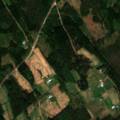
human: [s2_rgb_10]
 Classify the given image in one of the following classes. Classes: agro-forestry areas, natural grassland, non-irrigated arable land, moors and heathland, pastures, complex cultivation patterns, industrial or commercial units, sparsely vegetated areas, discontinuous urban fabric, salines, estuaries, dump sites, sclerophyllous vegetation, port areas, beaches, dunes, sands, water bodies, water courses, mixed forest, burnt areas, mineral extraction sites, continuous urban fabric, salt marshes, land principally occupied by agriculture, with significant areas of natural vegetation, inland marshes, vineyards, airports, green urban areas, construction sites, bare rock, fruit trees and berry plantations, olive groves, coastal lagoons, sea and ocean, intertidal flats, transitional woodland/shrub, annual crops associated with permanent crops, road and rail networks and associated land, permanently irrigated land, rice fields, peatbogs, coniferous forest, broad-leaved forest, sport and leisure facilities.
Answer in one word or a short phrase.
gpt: land principally occupied by agriculture, with significant areas of natural vegetation, coniferous forest, mixed forest